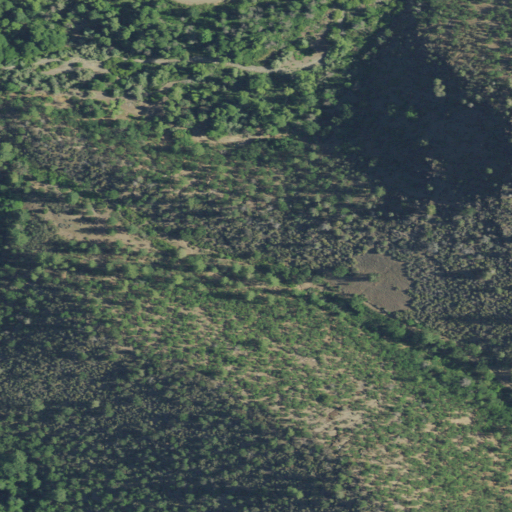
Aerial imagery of valley in California named Butcher Gulch containing evergreen forest, shrub, woody wetlands, and deciduous forest